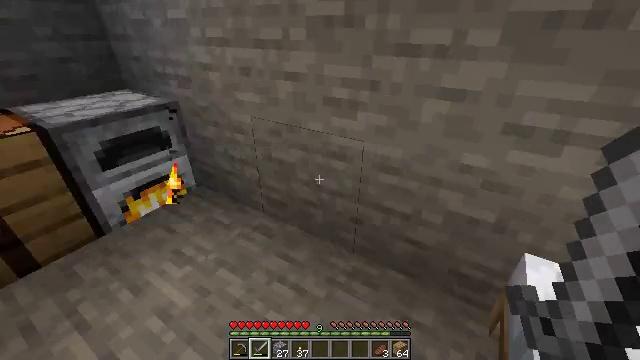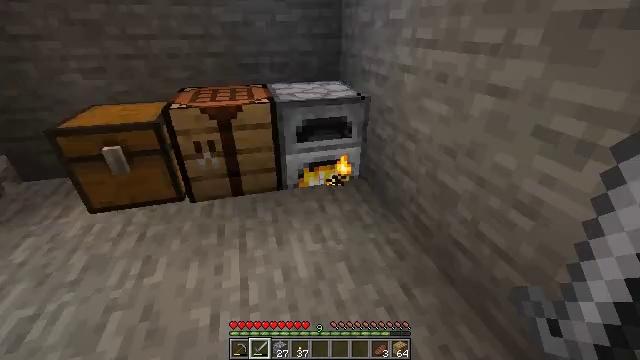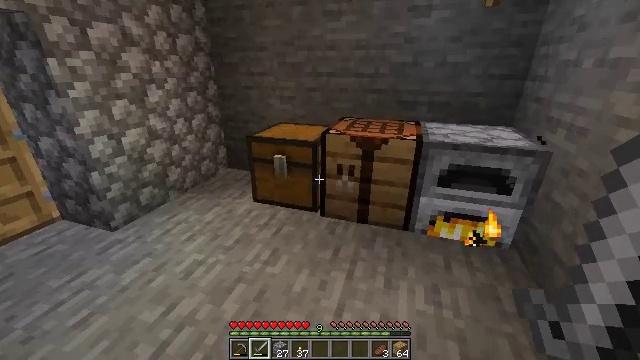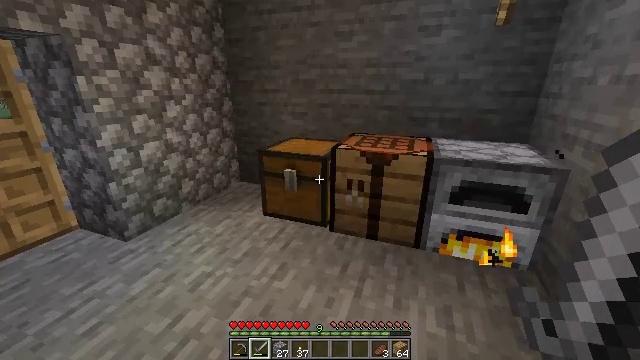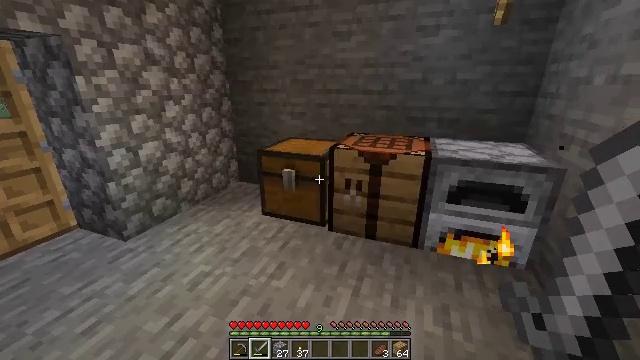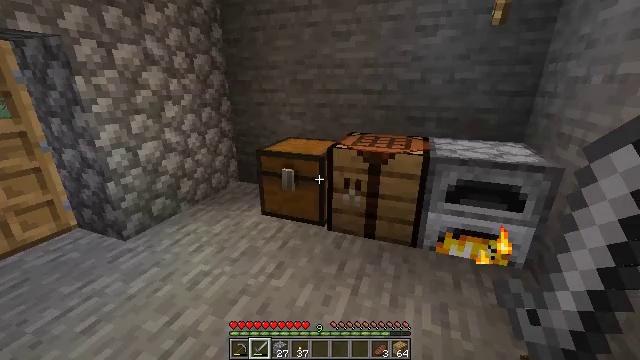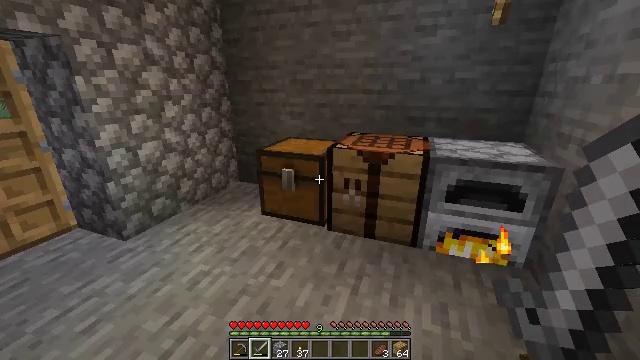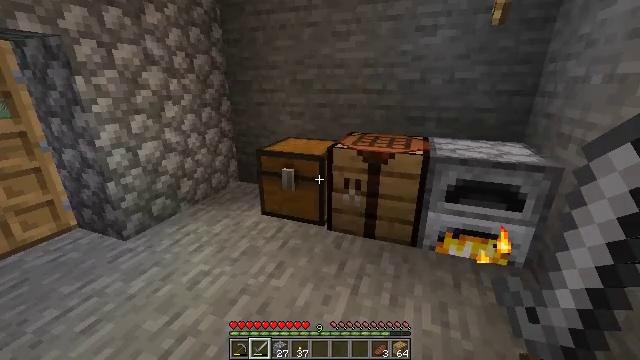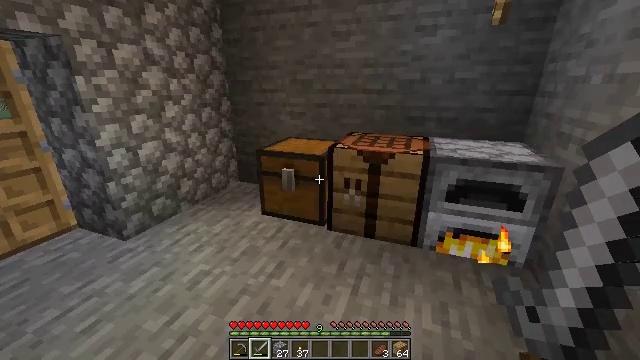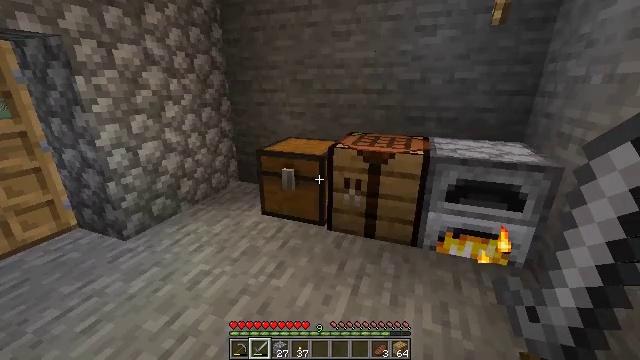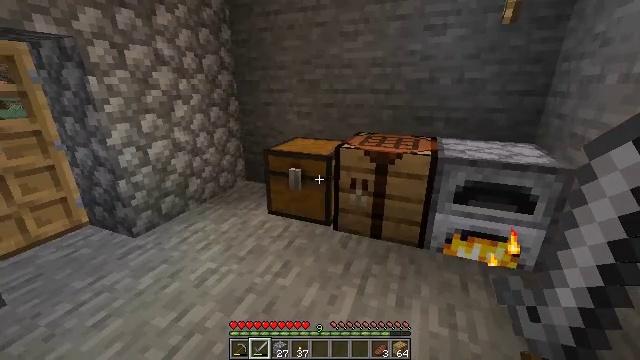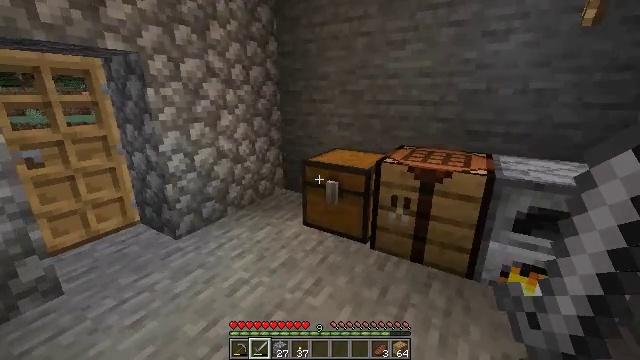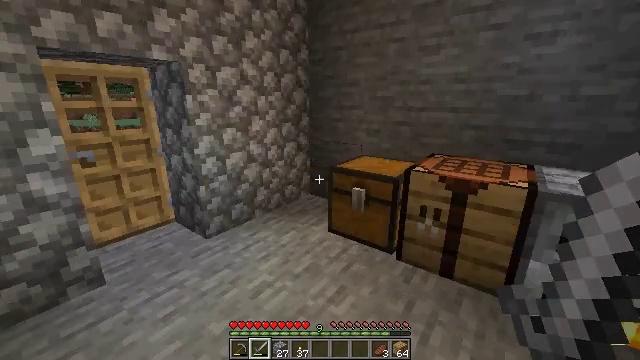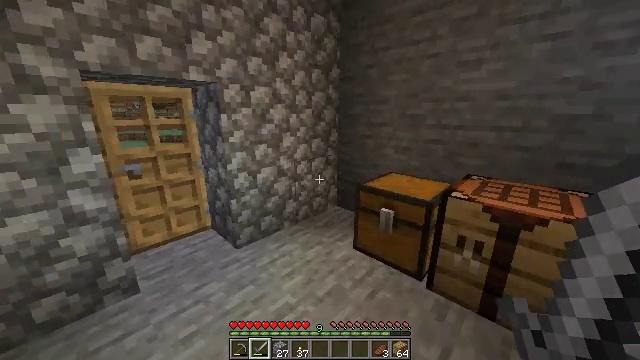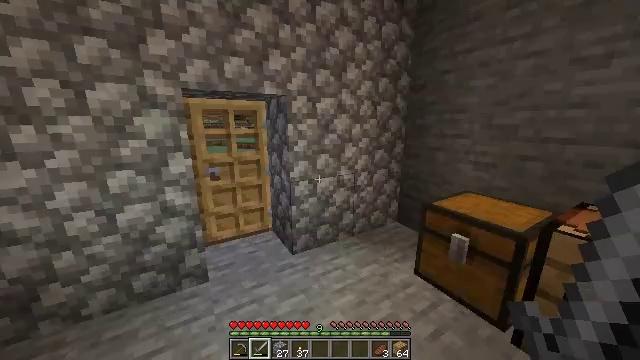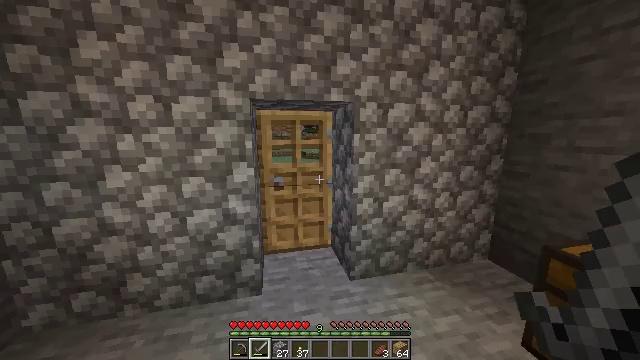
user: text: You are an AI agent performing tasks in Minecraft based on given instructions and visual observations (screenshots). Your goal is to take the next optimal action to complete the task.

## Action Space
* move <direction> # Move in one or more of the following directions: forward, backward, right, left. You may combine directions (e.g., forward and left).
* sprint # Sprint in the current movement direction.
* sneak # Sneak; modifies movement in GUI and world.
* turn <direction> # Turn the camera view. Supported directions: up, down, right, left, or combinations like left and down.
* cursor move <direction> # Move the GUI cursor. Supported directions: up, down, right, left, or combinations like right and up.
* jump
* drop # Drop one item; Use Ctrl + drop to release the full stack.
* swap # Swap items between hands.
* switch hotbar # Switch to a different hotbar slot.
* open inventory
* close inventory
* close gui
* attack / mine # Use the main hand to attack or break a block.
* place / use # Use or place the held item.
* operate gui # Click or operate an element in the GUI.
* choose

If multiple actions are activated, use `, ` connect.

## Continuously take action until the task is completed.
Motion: motion action
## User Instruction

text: Craft cobblestone stairs.
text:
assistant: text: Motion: turn left
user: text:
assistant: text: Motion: turn left and up
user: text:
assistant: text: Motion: turn left and up
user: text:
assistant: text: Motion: no_op
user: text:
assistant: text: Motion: no_op
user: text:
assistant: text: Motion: no_op
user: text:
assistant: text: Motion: sprint
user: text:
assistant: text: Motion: sprint
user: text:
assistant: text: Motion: sprint
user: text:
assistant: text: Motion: sprint, turn left
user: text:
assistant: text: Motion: move forward, sprint, turn left and up
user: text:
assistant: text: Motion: move forward, sprint, turn left and up
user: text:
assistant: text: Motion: move forward, turn left and up
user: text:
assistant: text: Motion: move forward, turn left and up
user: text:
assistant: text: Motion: move forward, turn left and up
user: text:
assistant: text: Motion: move forward, turn left and up
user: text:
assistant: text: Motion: move forward, turn left
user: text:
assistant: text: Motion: move forward
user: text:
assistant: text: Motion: move forward
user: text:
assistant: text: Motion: move forward
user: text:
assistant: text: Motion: move forward and move right
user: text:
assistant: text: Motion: move forward and move right, turn right and down
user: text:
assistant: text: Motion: turn right and down
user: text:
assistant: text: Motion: turn right and down
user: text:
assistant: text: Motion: move right, turn right and down
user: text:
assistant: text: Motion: move right, turn right and down
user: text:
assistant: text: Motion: move right, turn right
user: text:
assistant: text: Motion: move right
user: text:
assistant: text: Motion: move right
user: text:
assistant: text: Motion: move right